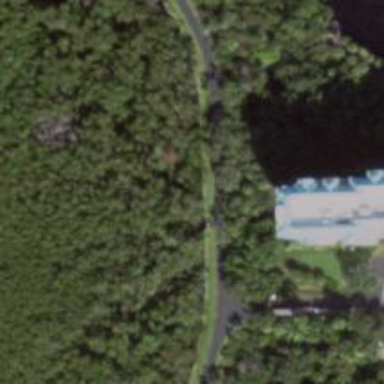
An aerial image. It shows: Footway with asphalt surface and embankment.